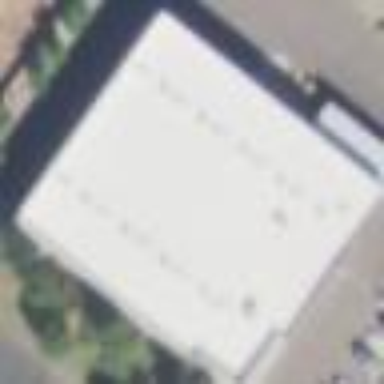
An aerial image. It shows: Warehouse building.